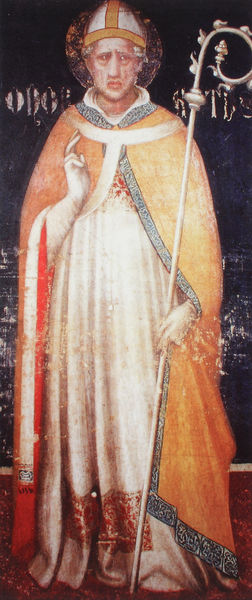
Titel: Fresken des Kloster von Pedralbes; Kapelle St. Michael
Künstler: Ferrer Bassa
Standort: Barcelona/ Pedralbes (EU - E)
Schlagwörter: gemälde, hand, mann, umhang, weiß, gelb, geste, handschuhe, hut, kleid, nase, schwarz, blick, rot, mütze, augen, kleidung, kragen, portrait, porträt, kirche, gewand, mantel, stickerei, mutter, saum, borte, lippen, stock, stab, bischof, könig, papst, inschrift, finster, jungfrau, gestus, heiligenschein, schmollmund, segnen, heiliger, mitra, madonna, mutter gottes, gottesmutter, segensgestus, bischofsstab, unsere liebe frau, gewandung, kirchlicher, heilige maria, bischofstab, tiefliegend, madonna mit dem kind, bischofmütze, gottesgebärerin, maria von nazaret, вера, святой, посох, мужчина, скорбь, молитва